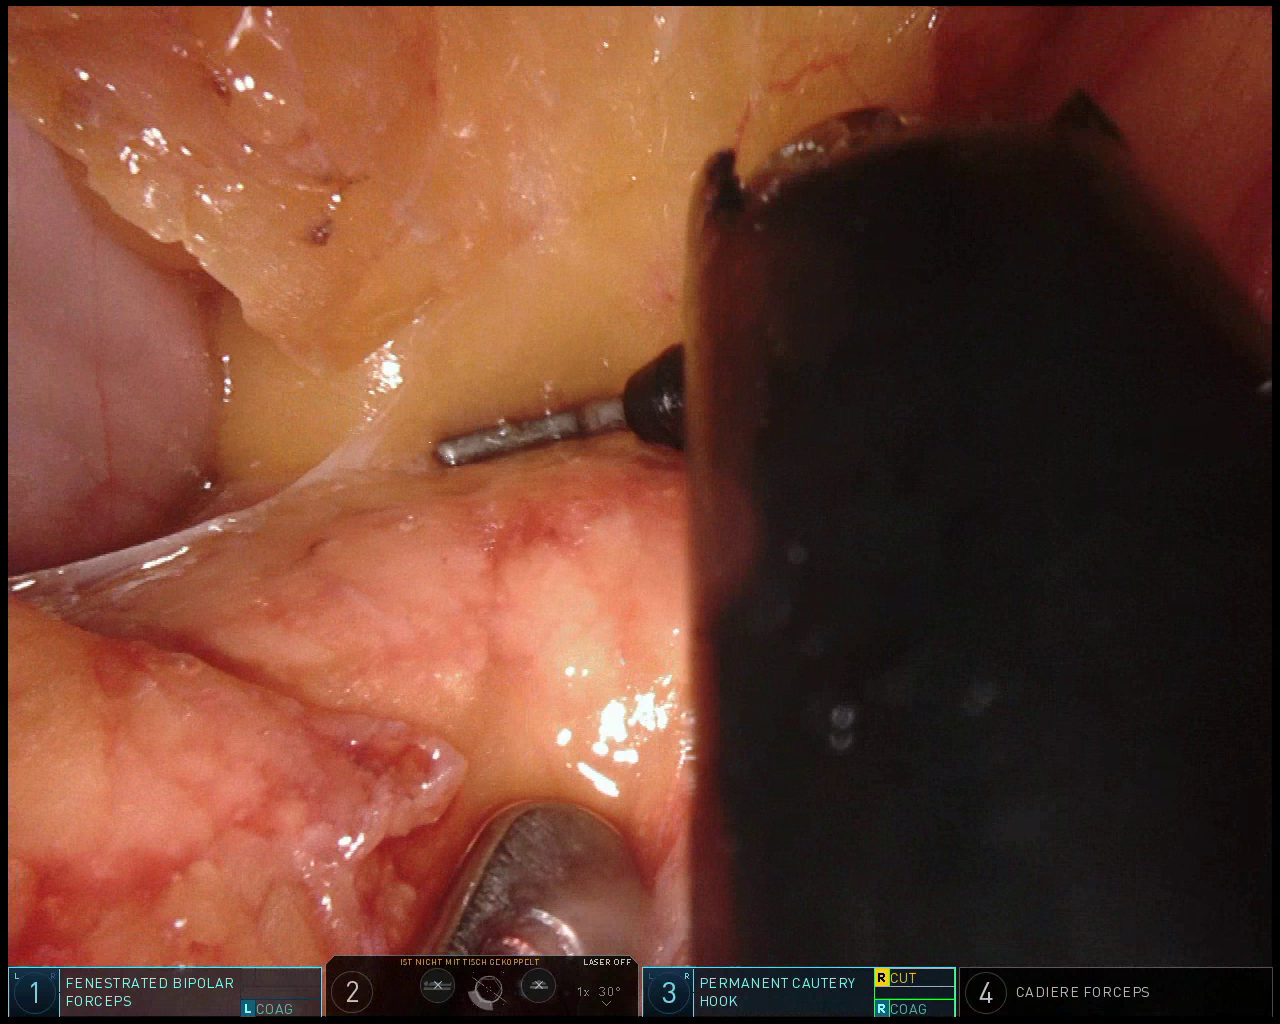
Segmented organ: pancreas
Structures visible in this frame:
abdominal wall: no
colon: no
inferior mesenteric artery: no
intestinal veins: no
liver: no
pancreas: yes
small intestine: no
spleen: no
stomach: yes
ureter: no
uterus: no
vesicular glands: no